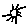
Label: sun